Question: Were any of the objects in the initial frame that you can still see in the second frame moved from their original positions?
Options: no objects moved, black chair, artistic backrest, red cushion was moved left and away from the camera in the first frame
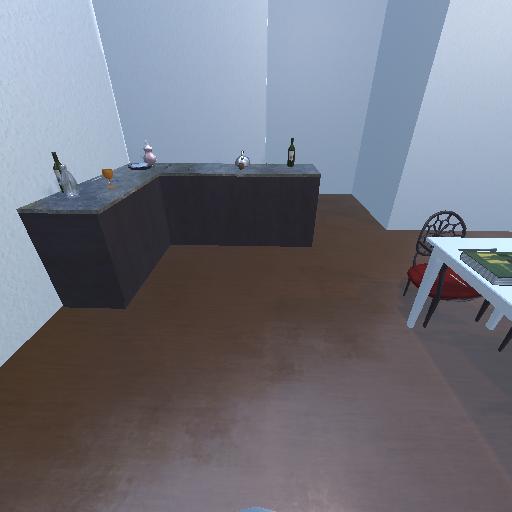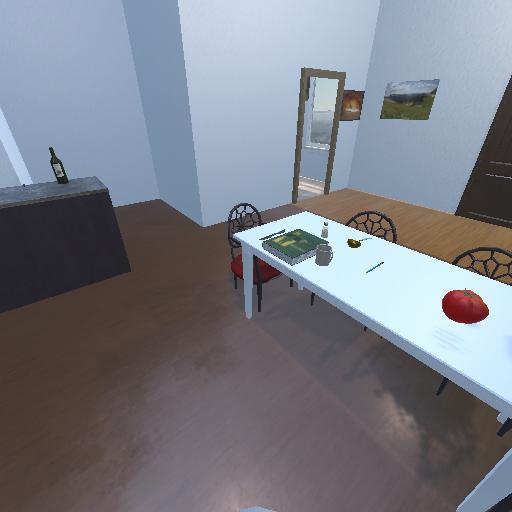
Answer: no objects moved